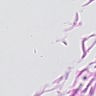
Metastatic tissue present: no